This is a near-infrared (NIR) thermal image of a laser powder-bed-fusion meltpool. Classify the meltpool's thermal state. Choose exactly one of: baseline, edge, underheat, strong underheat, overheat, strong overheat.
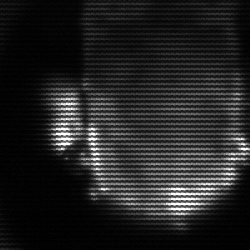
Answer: baseline